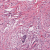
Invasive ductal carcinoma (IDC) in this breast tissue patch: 1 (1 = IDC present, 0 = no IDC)